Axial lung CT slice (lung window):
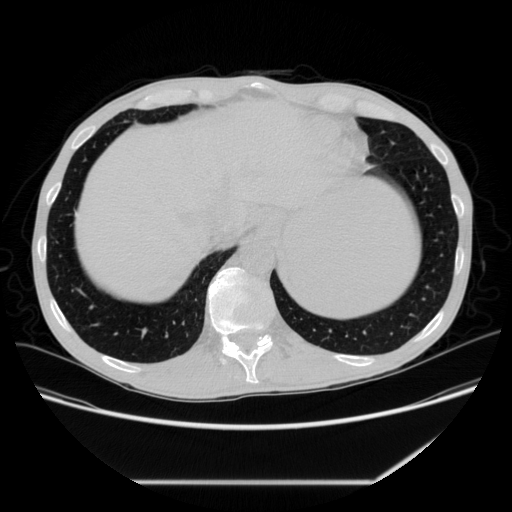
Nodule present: no